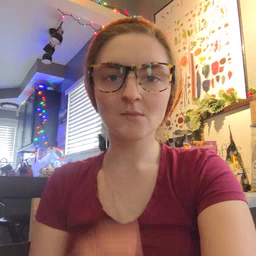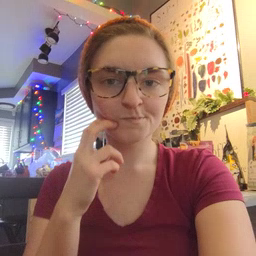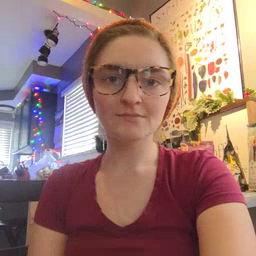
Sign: gum